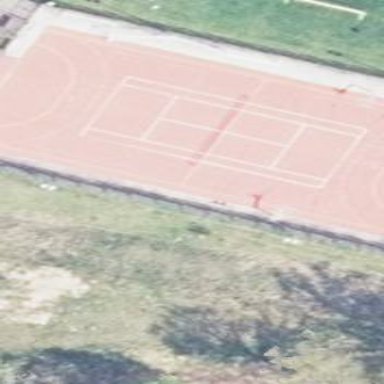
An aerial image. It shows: Tennis pitch with grass surface fenced off.